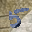
Label: 5